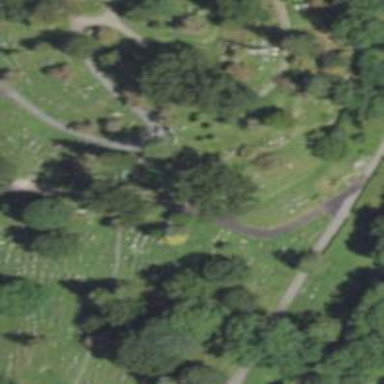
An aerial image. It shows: Historic tomb with tombstone.